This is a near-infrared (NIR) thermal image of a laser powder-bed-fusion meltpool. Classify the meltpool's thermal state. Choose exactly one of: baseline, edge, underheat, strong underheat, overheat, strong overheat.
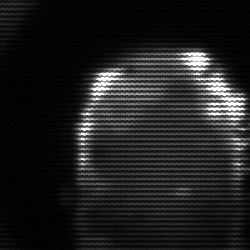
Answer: baseline